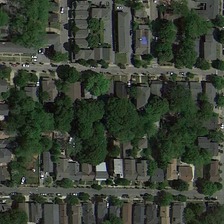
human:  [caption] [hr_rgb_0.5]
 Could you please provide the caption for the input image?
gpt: many buildings and green trees are in a dense residential area .

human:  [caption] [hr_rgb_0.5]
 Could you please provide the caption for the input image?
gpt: houses here are so close that has no gap between each other and there are some plants working as decoration .

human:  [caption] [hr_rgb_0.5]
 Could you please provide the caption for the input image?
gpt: houses here are so close that has no gap between each other and there are some plants working as decoration .

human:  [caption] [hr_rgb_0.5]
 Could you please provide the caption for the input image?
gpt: many buildings and green trees are in a dense residential area .

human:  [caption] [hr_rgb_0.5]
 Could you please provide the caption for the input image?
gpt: many buildings and green trees are in a dense residential area .